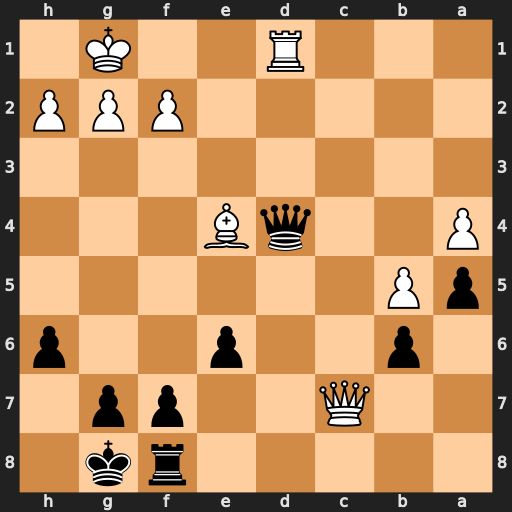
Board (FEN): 5rk1/2Q2pp1/1p2p2p/pP6/P2qB3/8/5PPP/3R2K1
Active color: b
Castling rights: -
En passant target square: -
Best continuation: Qxd1#